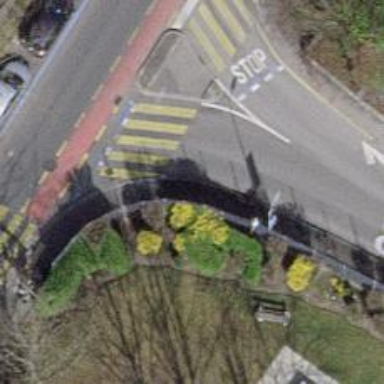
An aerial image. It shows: Asphalt sidewalk along the footway.